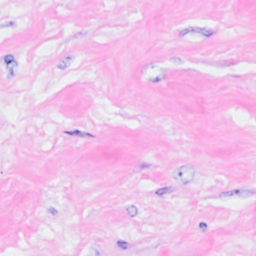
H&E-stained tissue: Breast